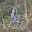
Label: 6